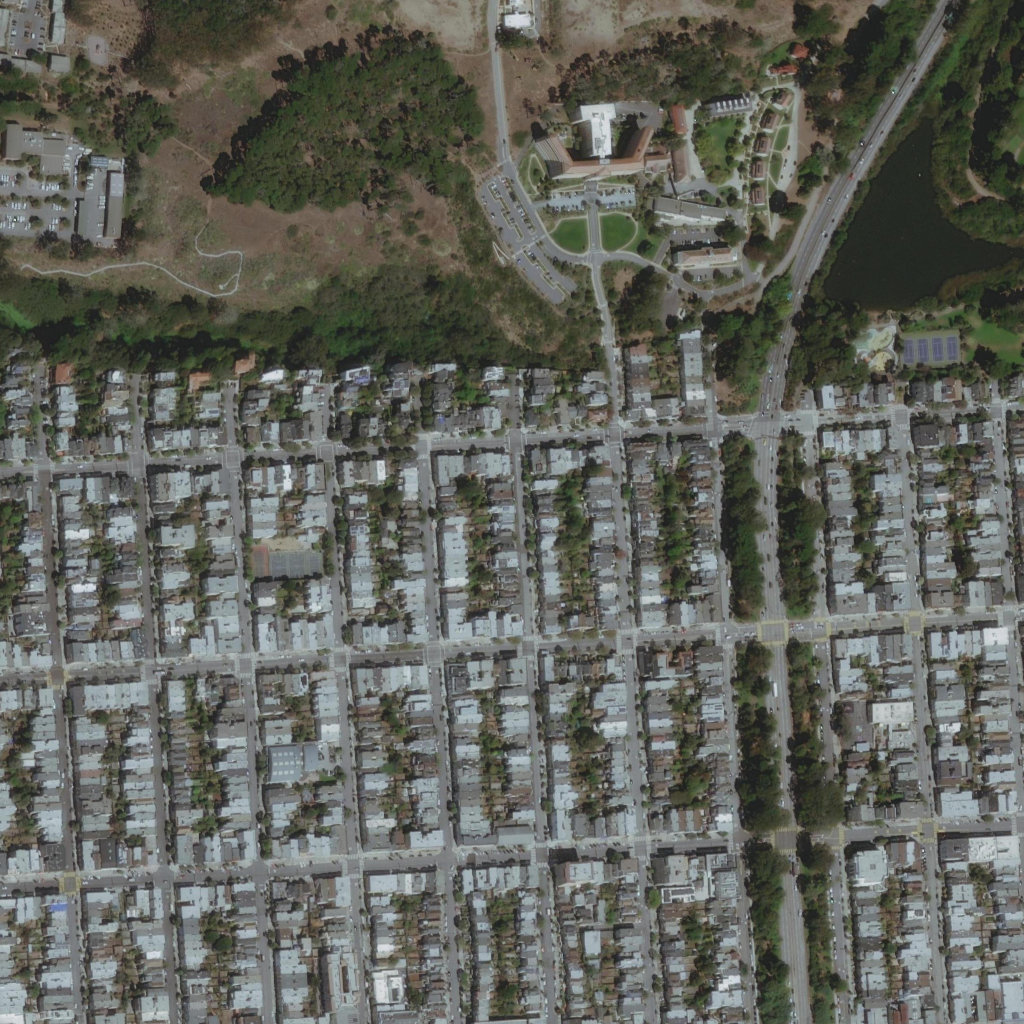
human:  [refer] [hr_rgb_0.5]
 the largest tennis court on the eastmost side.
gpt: <box>[[88, 32, 94, 35, 0]]</box>